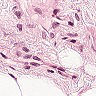
Metastatic tissue present: no